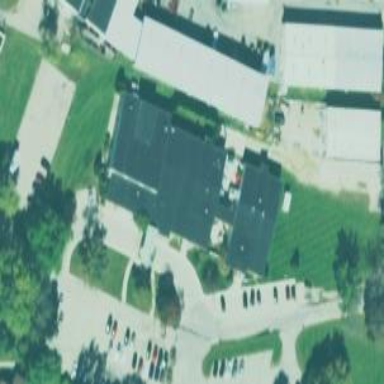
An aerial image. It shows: Clinic.